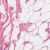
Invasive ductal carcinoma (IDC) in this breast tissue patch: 0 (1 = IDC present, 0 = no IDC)